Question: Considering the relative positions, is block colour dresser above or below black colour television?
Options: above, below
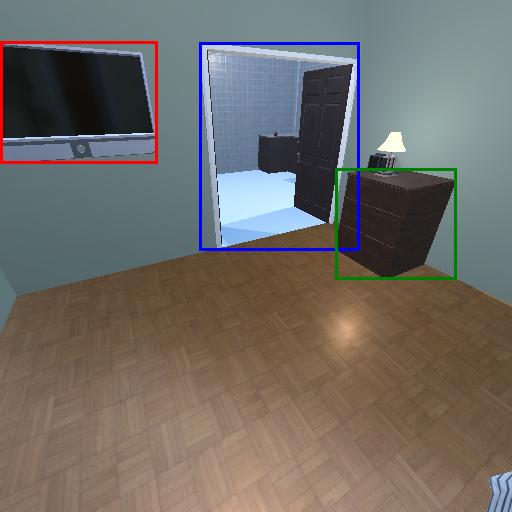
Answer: above